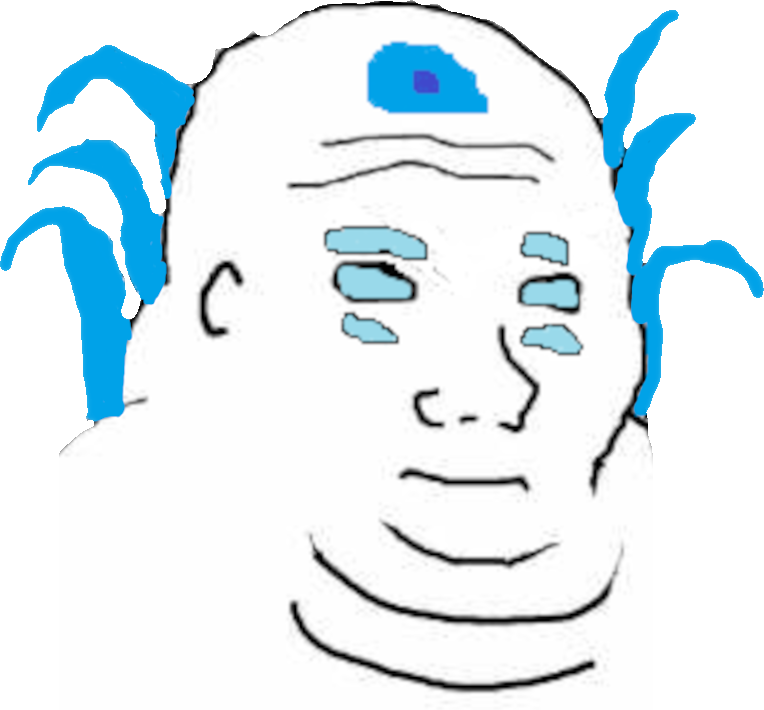
Label: 5_Blobjak